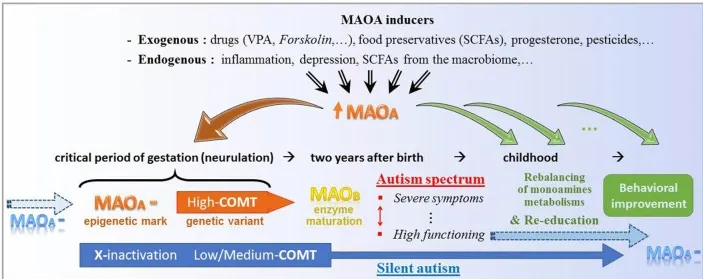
Theoretical key functions of the molecular stimulation of type A monoamine oxidase (MAOA) in either initiation or alleviation of autism. At the top, several non-genetic factors share the property to significantly promote the expression of the MAOA gene. In the early gestation, an epigenetic downregulation of MAOA (MAOA:), which notably combines here with genetic variants of the catechol-O-methyl transferase (COMT) enzyme, may be inherited (blue arrow at the left-hand side) and/or favored/caused by MAOA enhancers (brown down arrow to the left). At the right-hand side, the series of smaller green arrows stand for a daily intake of MAOA inducer, which may bridge the gap between gestational and postnatal respective environments by reducing the metabolic imbalance of monoamines and consequently support behavioral re-education. At the bottom, a genetic variant (low-to-medium expression of COMT) and the classical epigenetic X-inactivation may hide the "MAOA:" mark, which is however silently carried towards the next human generation.
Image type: chart (chart)